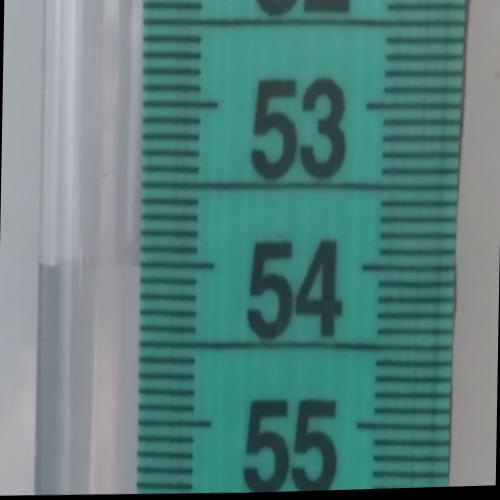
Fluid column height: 54.0 cm